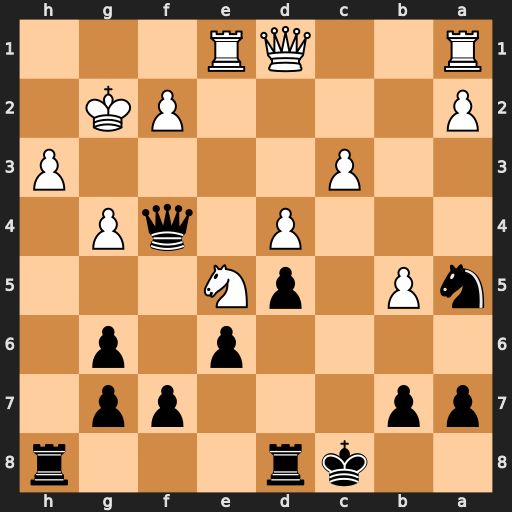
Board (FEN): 2kr3r/pp3pp1/4p1p1/nP1pN3/3P1qP1/2P4P/P4PK1/R2QR3
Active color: b
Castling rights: -
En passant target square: -
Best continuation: Rxh3 Rh1 Rxh1